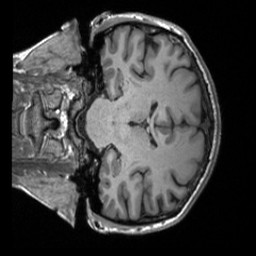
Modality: T1w
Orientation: coronal
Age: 36
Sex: female
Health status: healthy
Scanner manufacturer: siemens
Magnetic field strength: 3 T
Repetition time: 2 s
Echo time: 0.00232 s